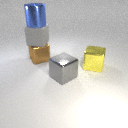
large brown metal cube below large gray rubber cube